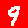
Digit: 9